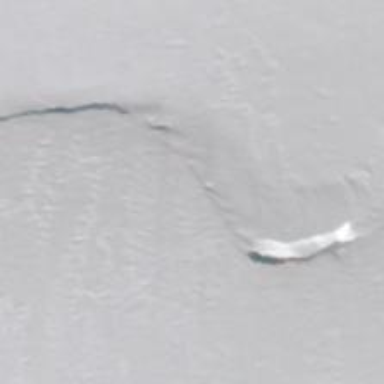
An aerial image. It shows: Crevasse in the natural environment.